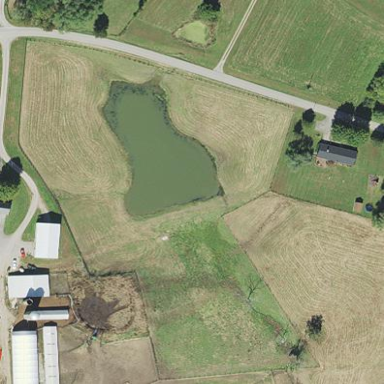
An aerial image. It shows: Serene pond surrounded by nature.